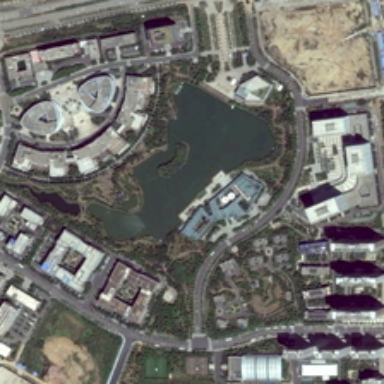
At the corner of a cross  the resort is built around a lake .